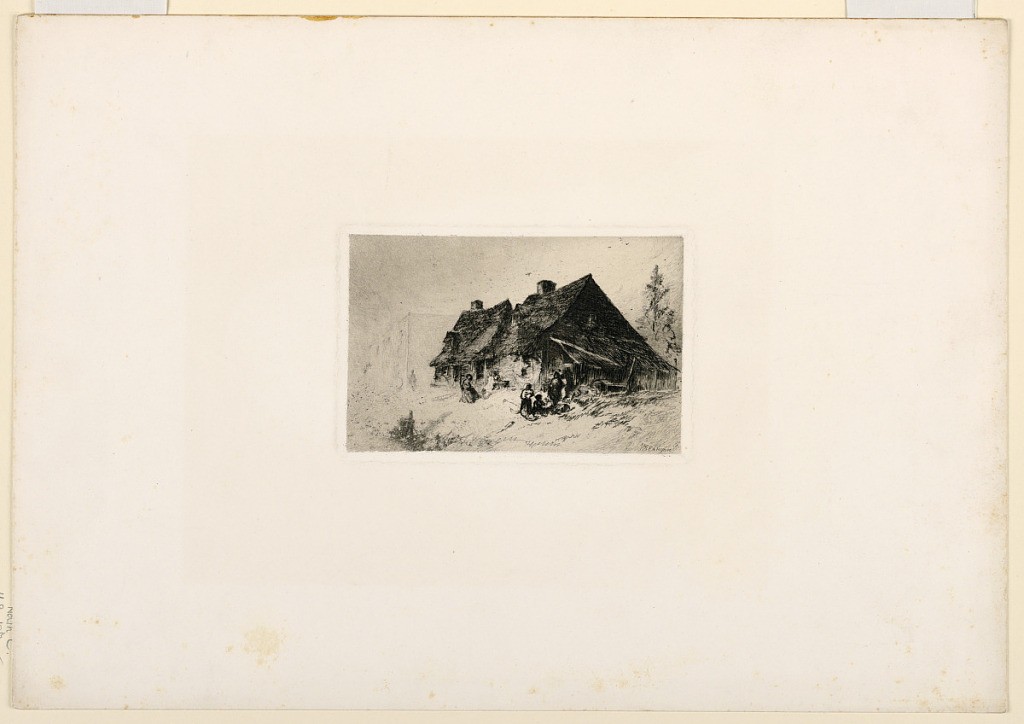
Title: Farm House, North Carolina
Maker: John Mackie Falconer, American, b. Scotland, 1820–1903
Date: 1880
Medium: Etching on paper
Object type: Print
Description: A thatched-roof cottage with figures outside.